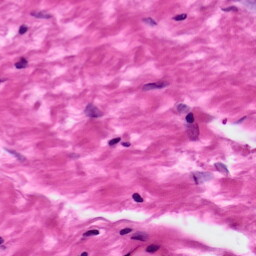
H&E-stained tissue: Ovarian